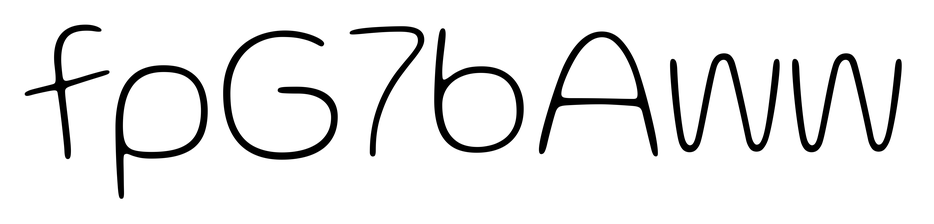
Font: Gluten_Thin